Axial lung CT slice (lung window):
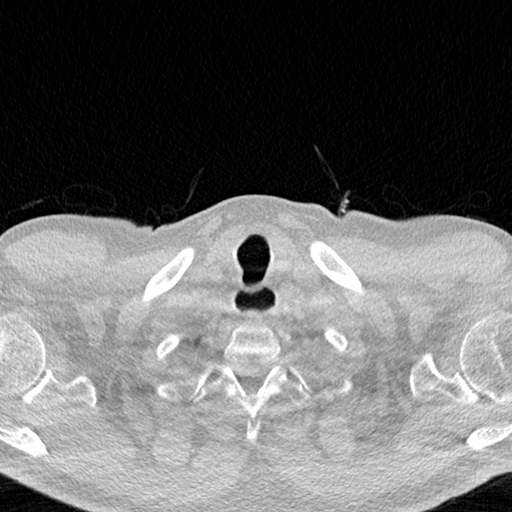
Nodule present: no